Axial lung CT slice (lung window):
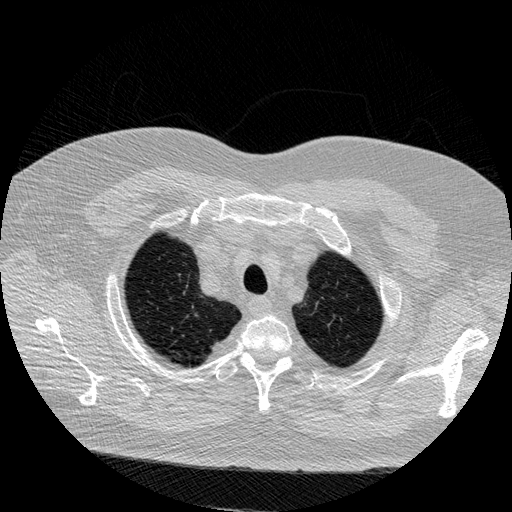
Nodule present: no